Question: How to Name drop down list working without reload page. (Pressing using button)
Hi I want create my page more friendly for users. Now then I press use button after page reload only then data showed on the other drop-down list named name.

I know it is best way to do it with JavaScript or something like that.
Thisis code for use button
'''
<fieldset>
<legend>Select client, which you would like to use:</legend>
@Html.Label("Client:")
@Html.DropDownList("list", ViewData["list"] as SelectList, "-- Select Client --")
<input type="Submit" name="button" value="Use" class="btn btn-primary" />
</fieldset>
'''
Like I understand I should grab ID from first Drop-down list, and transfer it to Name: field.
This is code for Name: field
'''
<fieldset>
<legend>Select client, which you would like to use:</legend>
@Html.Label("Client:")
@Html.DropDownList("list", ViewData["list"] as SelectList, "-- Select Client --")
<input type="Submit" name="button" value="Use" class="btn btn-primary" />
</fieldset>
'''
How to make drop down list (name) working without reload page.
Because it is empty until I press USE button.(Then page reload, and only then I see data in Name field). I wanna have data in Name field then I select data from Client: (bescause Name belong from data) without pressing use button. I think it is clear now.
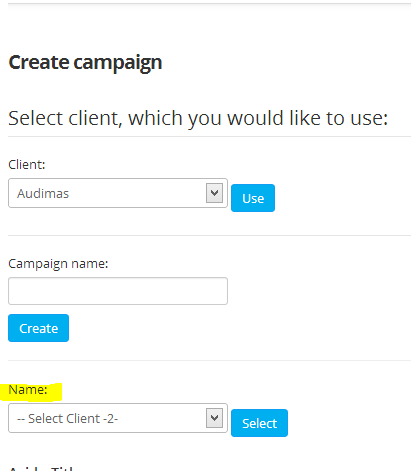
Answer: If I'm understanding you correctly, what you are asking for is a way to load one select values depending on the value selected on another one without reloading the page.
What you have to do to this is to use an AJAX call.
First you create a handler in javascript for your main select change event.
On this handler you query your server via an AJAX call for the values of the second select related to the current value.
Finally you push those values to your select html, updating them without reloading the page.